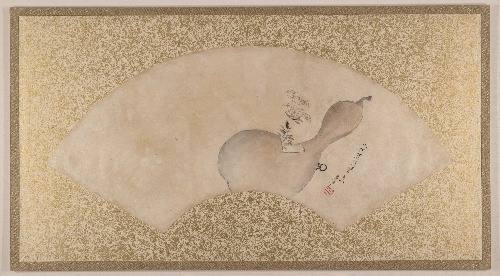
Artist: Shibata Zeshin
Artist bio: Japanese, 1807–1891
Date: late 19th century
Object type: Fan mounted as an album leaf
Classification: Paintings
Medium: Fan painting mounted as album leaf; tempera on paper
Culture: Japan
Period: Meiji period (1868–1912)
Dimensions: Overall: 13 x 23 5/8 in. (33 x 60 cm)
Image: 7 1/4 x 20 1/8 in. (18.4 x 51.1 cm)
Department: Asian Art
Credit line: Purchase, Gifts, Bequests, and Funds from various donors, by exchange, 1952
Accession year: 1952
Repository: Metropolitan Museum of Art, New York, NY
Tags: Gourds